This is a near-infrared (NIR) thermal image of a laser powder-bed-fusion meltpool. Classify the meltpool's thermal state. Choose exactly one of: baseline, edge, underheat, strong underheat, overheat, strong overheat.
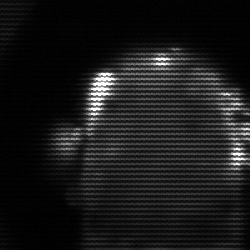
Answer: baseline